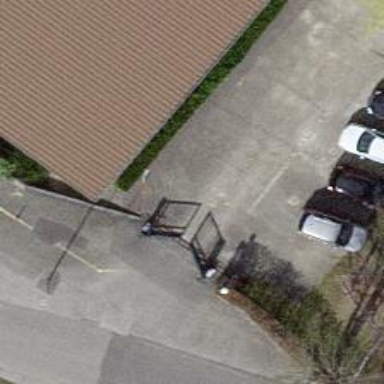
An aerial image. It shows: Fence.